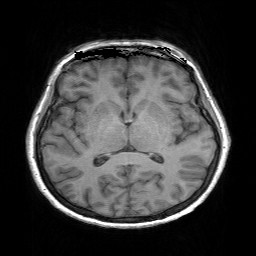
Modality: T1w
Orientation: coronal